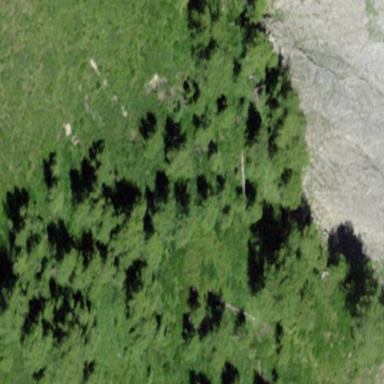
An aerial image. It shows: Forest area.